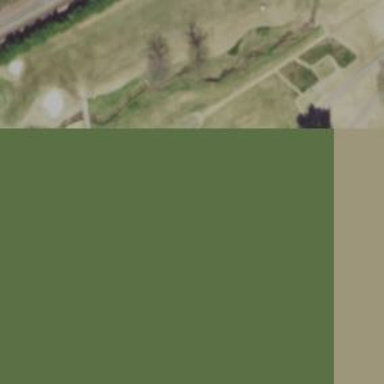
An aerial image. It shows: Golf path.